Question: I am trying to do this to move these columns over so they can be a part of the same rows above them.
Here is a picture of what I am trying to achieve:

Is there any way to do this without selecting them one by one while holding the 'CTRL' key?
Thank you for any help. All help is greatly appreciated.
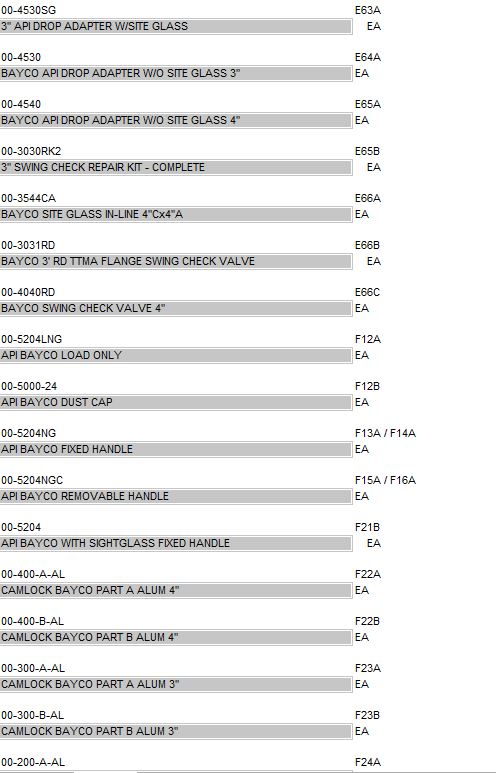
Answer: Down and dirty solution, Assuming top left is top of sheet, cell A1.
Cell C1:
'''
=A2
'''
Cell D1
'''
=B2
'''
Cell E1
'''
=MOD(ROW(A1),3)=1
'''
Copy to entire range
Copy and Paste Values only
Sort by Column E
Delete all "FALSE" rows
To make repeatable, record macro of you doing it once. You should then be able to edit resulting macro to make it "generic".
If the top left is not A1, you can modify the =MOD(ROW(A1),3)=2 or =0 to select the correct row.